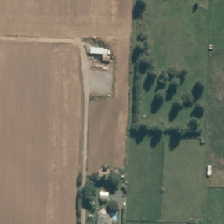
Land cover: shortrotation_cropland